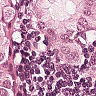
Metastatic tissue present: yes